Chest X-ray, PA view. Patient: 38 years old, sex F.
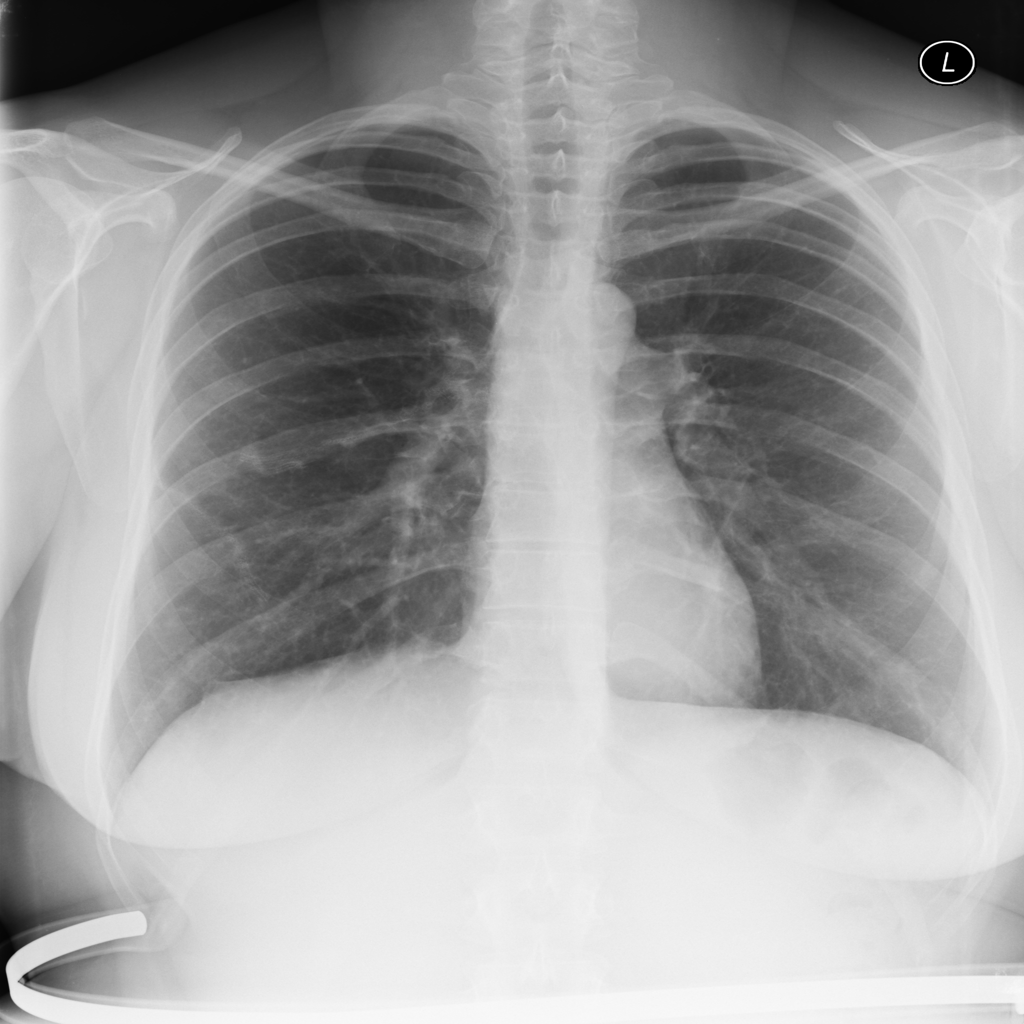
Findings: No Finding